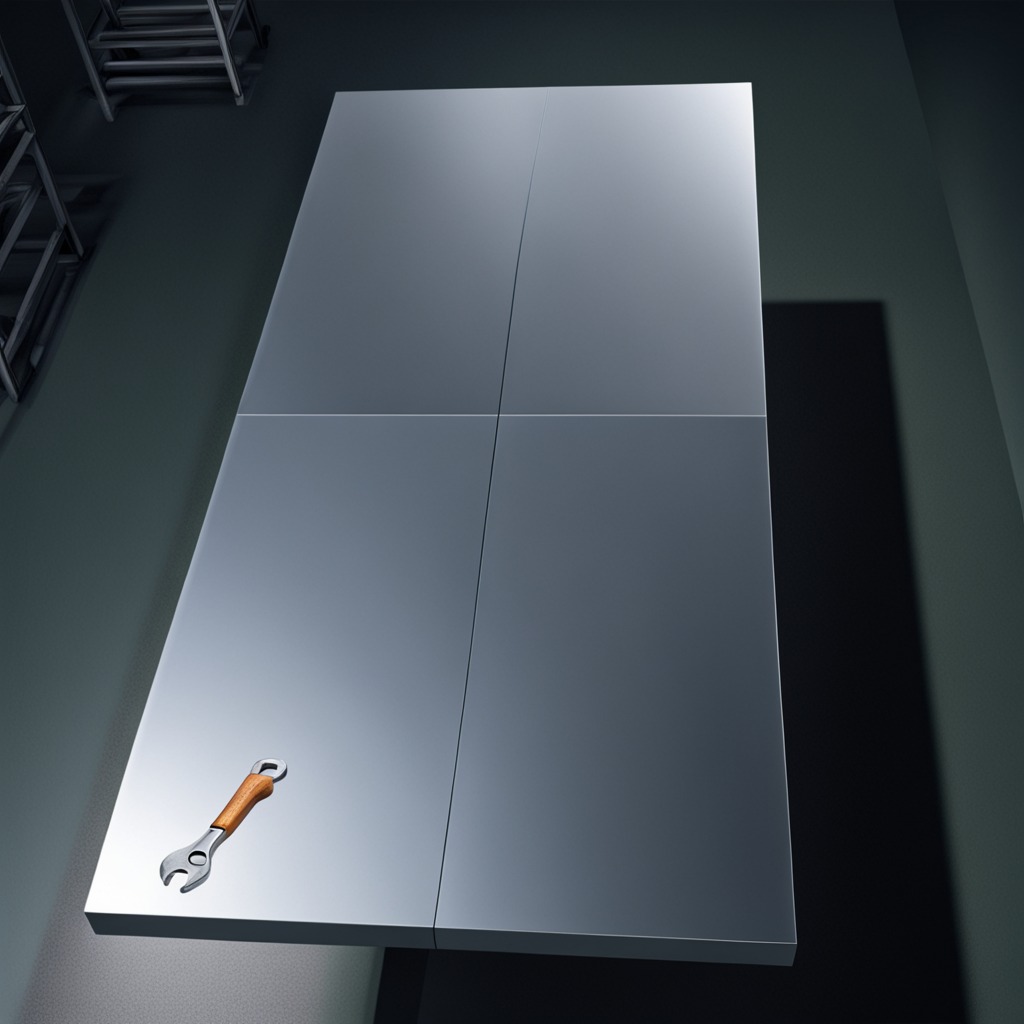
A wrench is lying on the tabletop.